A time-domain waveform of one vibration snapshot from a rolling-element bearing is shown. Based on the visible evidence, which condition applies: normal, inner_race, outer_race, ball?
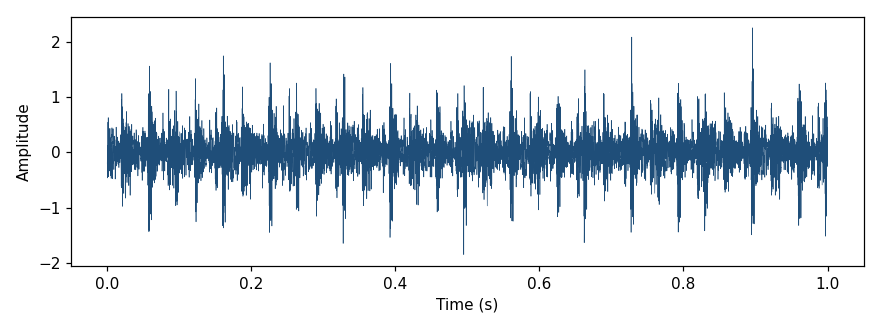
Answer: outer_race